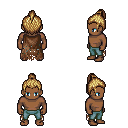
a pixel art fantasy rpg character, male body template, human, dark skin, brown tattered cape, teal pants, blonde short topknot hairstyle, four views (front, back, left, right), 2x2 character sprite sheet, small pixel art, hard edges, no anti-aliasing